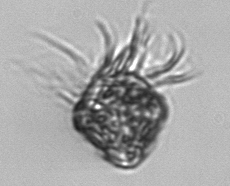
Label: Strombidium_morphotype1